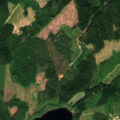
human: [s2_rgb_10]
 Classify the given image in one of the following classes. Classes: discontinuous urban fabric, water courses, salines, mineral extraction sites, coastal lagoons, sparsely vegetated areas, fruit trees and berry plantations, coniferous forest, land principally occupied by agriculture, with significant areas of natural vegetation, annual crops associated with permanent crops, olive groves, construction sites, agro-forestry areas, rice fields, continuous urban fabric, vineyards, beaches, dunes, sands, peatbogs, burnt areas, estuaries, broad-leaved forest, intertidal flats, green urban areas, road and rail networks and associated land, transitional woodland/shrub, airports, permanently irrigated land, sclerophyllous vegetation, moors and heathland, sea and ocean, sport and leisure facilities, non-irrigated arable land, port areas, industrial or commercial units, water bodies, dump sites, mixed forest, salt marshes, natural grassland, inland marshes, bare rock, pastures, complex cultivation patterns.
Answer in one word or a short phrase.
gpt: coniferous forest, mixed forest, transitional woodland/shrub, water bodies